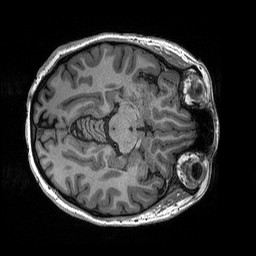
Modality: T1w
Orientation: axial
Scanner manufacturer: siemens
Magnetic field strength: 3 T
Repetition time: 2.3 s
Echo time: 0.00294 s